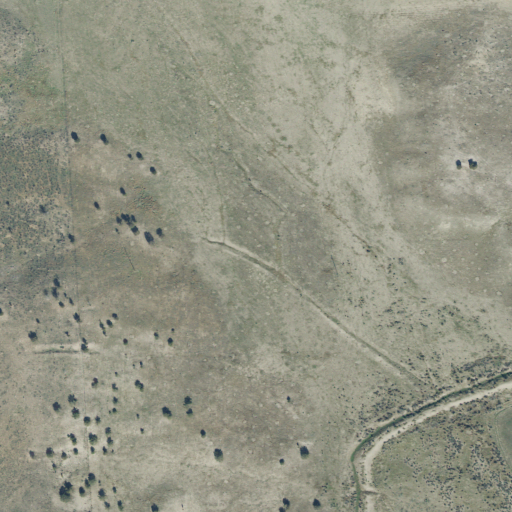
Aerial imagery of valley in Utah named Spring Hollow containing shrub and grassland